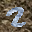
Label: 2